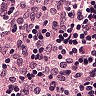
Metastatic tissue present: no